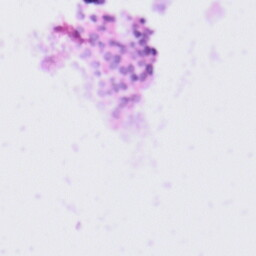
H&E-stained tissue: Tonsil